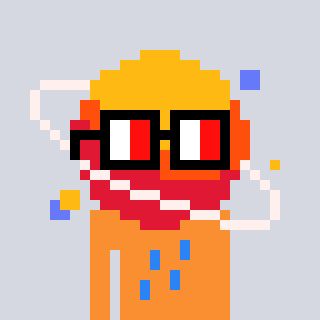
a pixel art character with square glasses with black frames and red eyes, a saturn-shaped head and a orange-colored body on a cool background